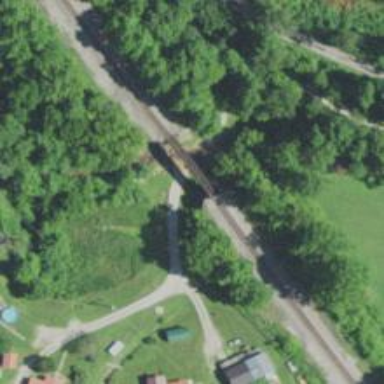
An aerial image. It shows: Bridge with railway tracks.